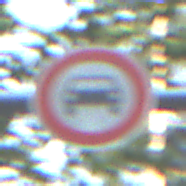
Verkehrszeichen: VerbotKraftwagen
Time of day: MorningAfternoon
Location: Outdoor (Nature)
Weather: Clear
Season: NotSpecified
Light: Natural